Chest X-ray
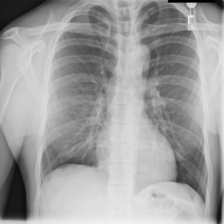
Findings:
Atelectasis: negative
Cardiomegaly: negative
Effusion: negative
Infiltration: negative
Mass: negative
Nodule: negative
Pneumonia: negative
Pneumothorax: negative
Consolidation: negative
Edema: negative
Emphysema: negative
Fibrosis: negative
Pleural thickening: negative
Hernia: negative